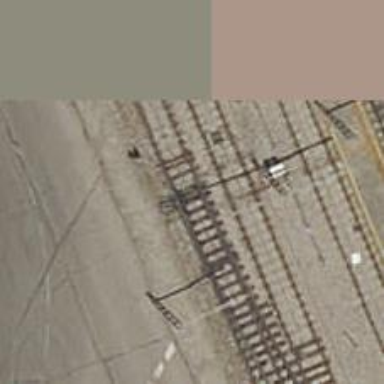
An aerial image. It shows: Railway switch.